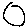
Label: circle